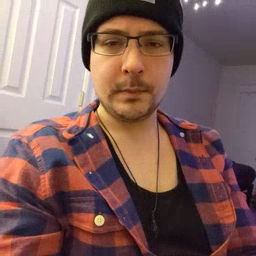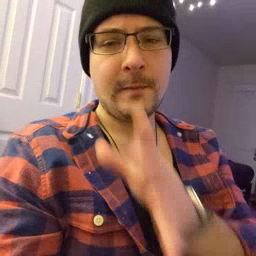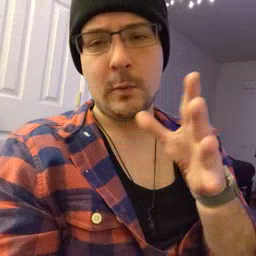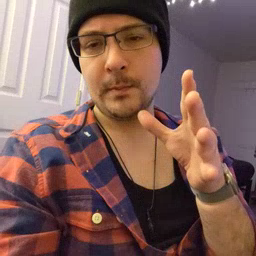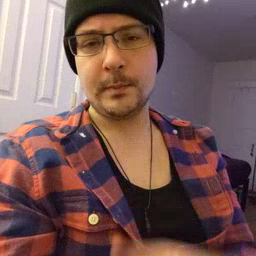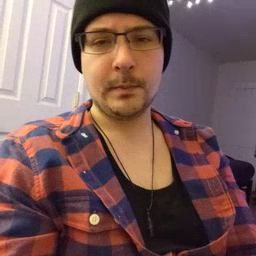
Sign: farm